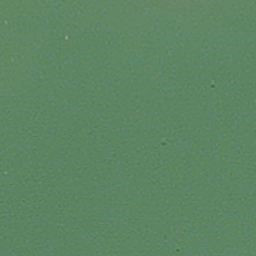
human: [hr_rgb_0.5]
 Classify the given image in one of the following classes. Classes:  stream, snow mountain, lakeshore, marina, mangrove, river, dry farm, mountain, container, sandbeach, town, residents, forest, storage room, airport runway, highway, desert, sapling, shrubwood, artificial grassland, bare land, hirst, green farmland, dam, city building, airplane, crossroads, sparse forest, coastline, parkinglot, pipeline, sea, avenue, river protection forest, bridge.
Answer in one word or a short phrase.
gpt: sea